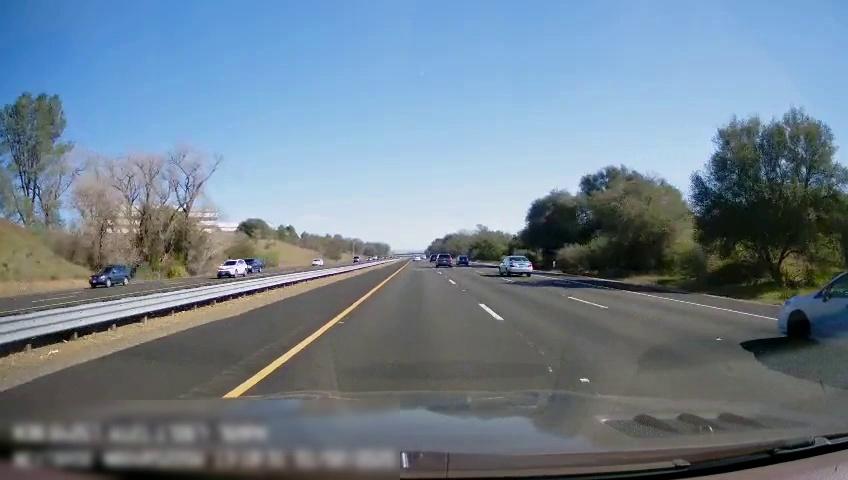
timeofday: Day
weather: Sunny
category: Drivable Space
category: Drivable Space
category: Vehicles | SUV
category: Vehicles | SUV
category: Vehicles | SUV
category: Vehicles | SUV
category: Vehicles | SUV
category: Vehicles | SUV
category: Vehicles | SUV
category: Vehicles | Car
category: Vehicles | SUV
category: Lanes | Opposite Lane
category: Lanes | Current Lane
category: Lanes | Current Lane
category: Lanes | Alternate Lane
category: Lanes | Alternate Lane